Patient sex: F
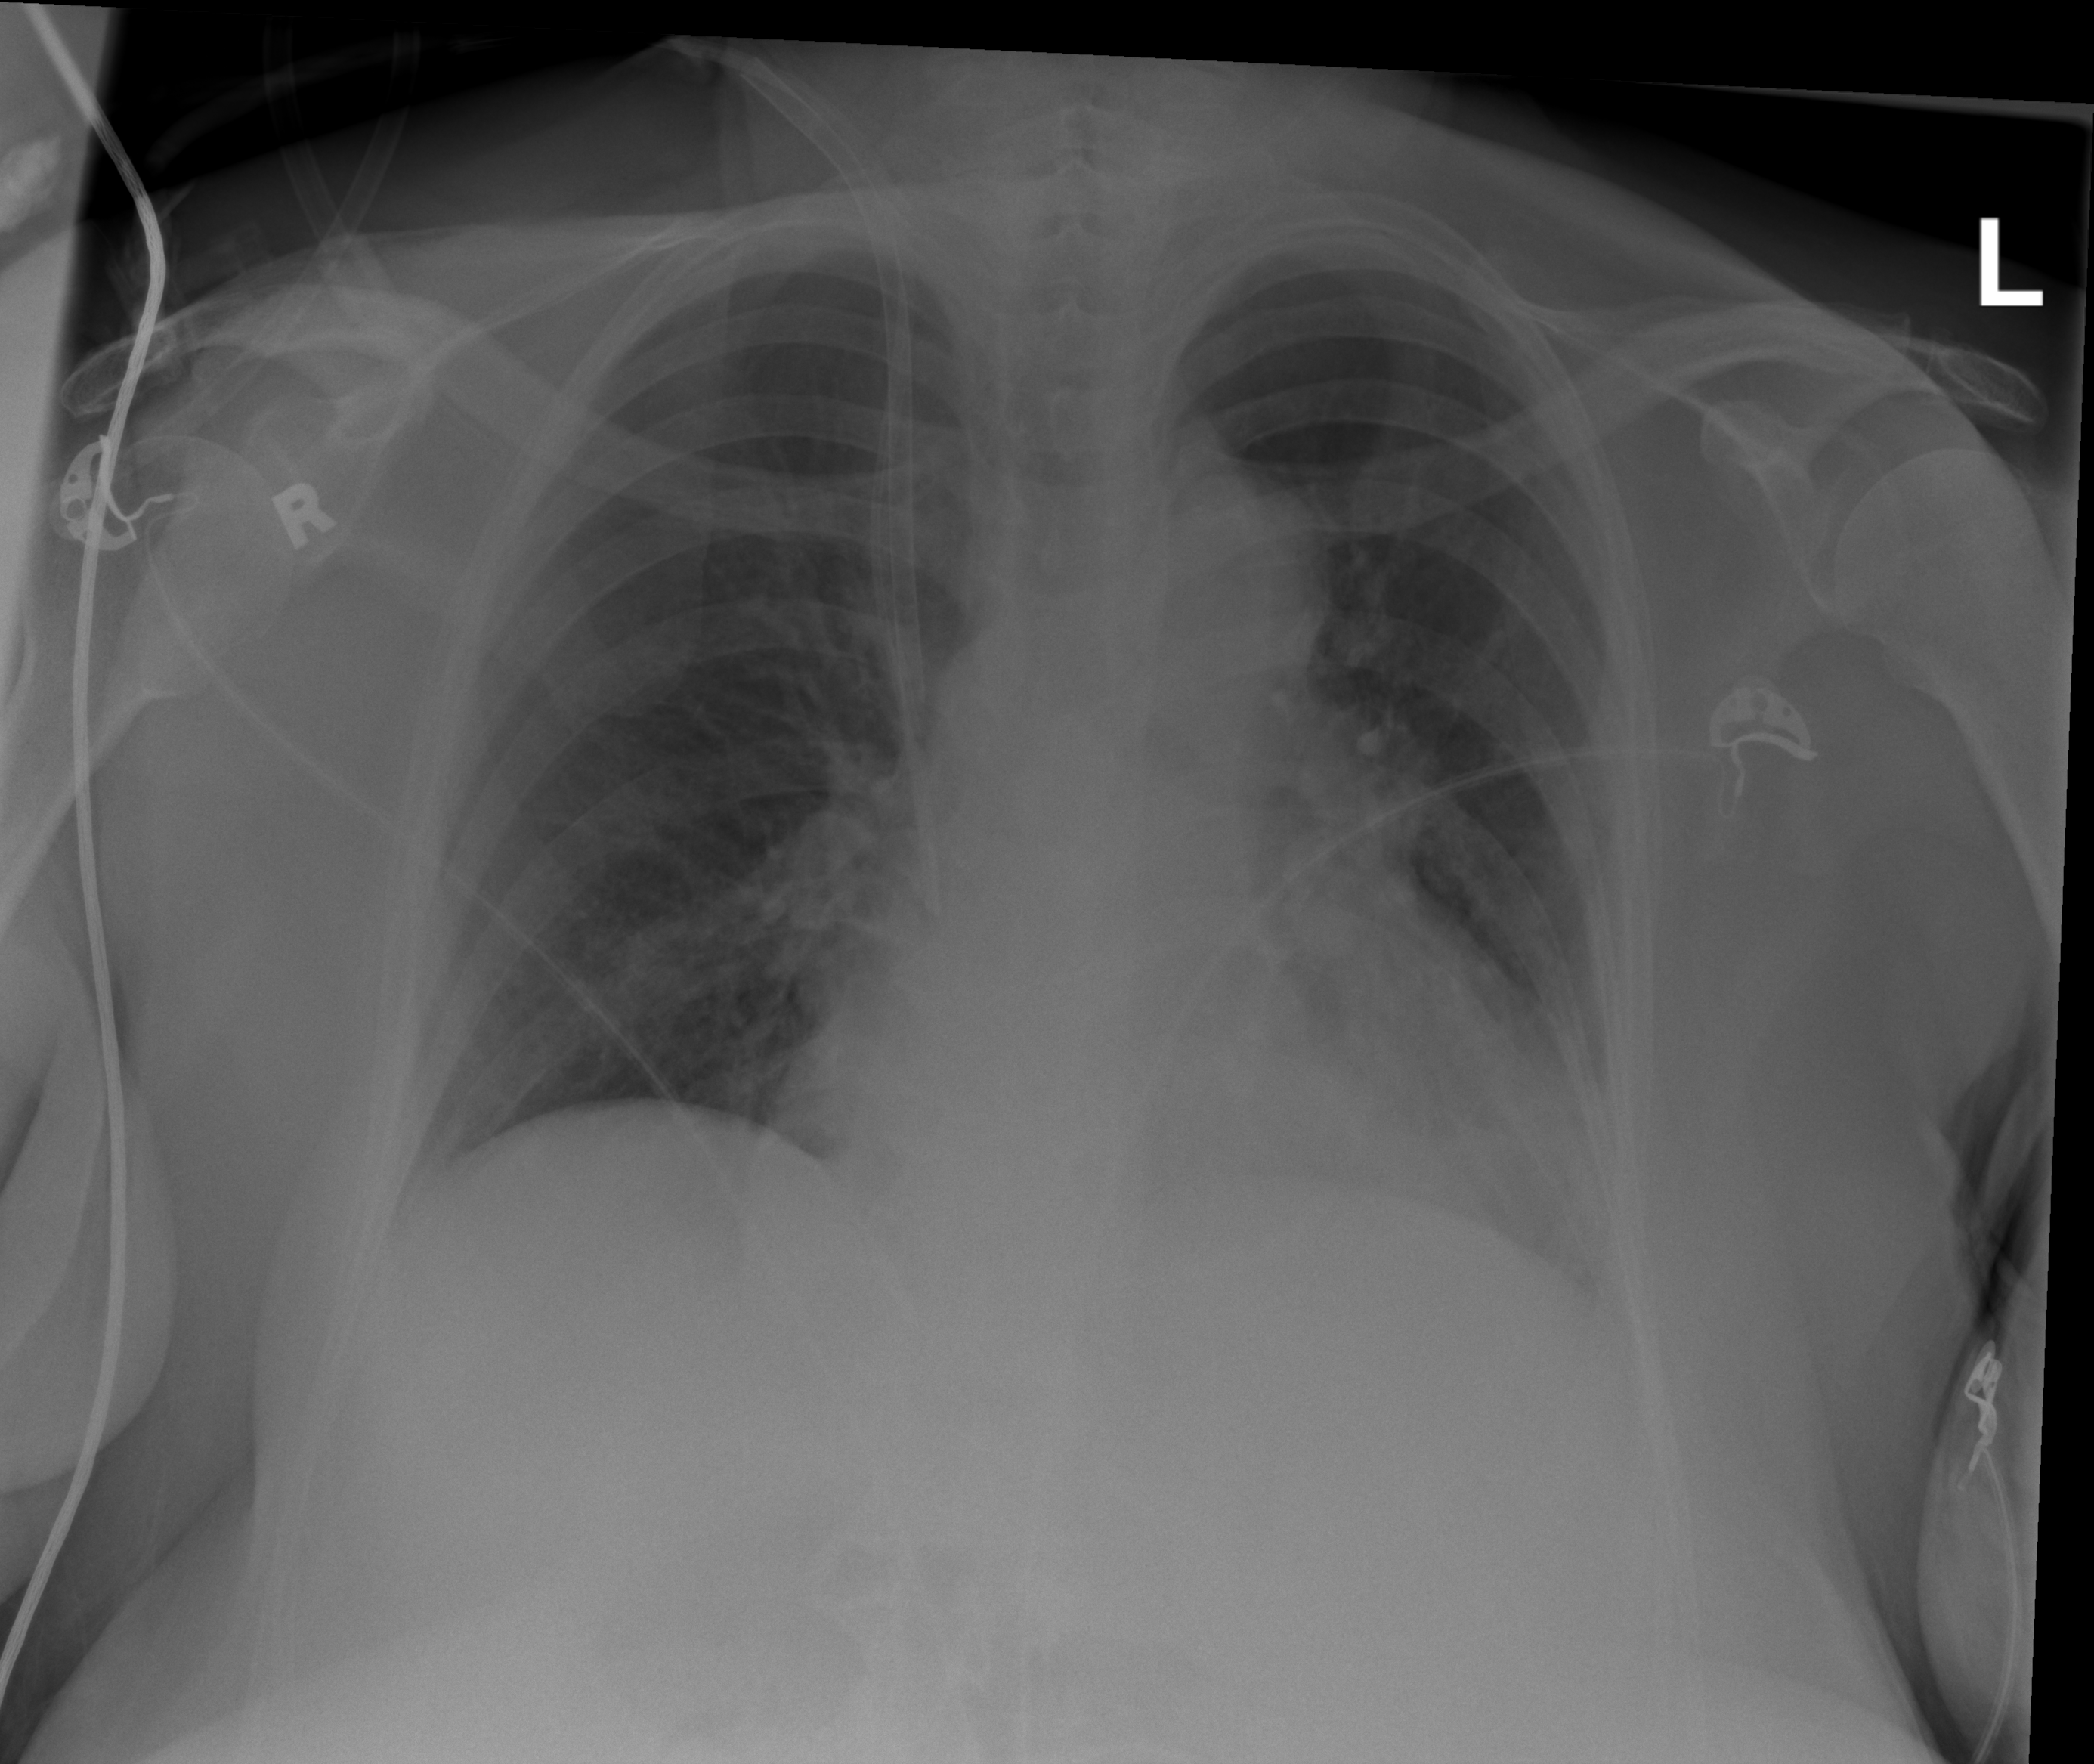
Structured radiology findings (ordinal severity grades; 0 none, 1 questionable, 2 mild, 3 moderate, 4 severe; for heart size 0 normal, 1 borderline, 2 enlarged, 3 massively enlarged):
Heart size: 2
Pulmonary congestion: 0
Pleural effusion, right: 0
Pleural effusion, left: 0
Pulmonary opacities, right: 0
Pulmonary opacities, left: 0
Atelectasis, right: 0
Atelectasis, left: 2